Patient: sex F, age 58
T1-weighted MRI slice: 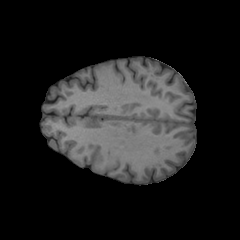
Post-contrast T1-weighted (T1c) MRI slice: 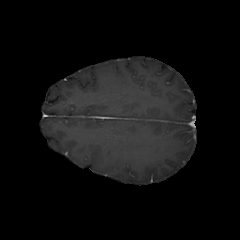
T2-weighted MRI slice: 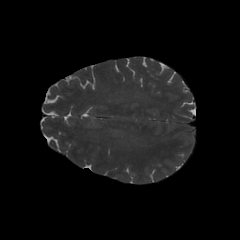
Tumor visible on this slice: no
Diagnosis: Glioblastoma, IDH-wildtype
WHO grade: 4